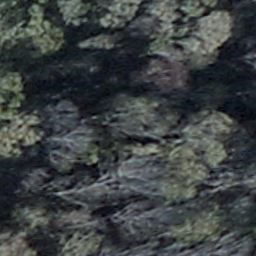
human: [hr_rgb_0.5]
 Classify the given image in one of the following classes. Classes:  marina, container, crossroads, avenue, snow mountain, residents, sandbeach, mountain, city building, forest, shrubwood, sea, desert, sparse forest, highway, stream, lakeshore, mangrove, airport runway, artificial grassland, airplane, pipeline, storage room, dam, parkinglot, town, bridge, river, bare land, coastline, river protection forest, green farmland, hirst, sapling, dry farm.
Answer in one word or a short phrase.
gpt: shrubwood